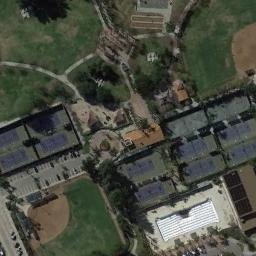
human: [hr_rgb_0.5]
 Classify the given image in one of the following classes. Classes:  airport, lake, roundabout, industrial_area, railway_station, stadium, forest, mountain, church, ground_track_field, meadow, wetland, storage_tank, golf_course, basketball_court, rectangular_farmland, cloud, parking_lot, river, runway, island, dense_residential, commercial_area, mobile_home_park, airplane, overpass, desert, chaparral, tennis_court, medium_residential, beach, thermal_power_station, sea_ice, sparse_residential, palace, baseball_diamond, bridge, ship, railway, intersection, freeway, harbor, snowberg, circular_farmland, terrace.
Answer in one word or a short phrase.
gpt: tennis_court